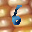
Label: 6